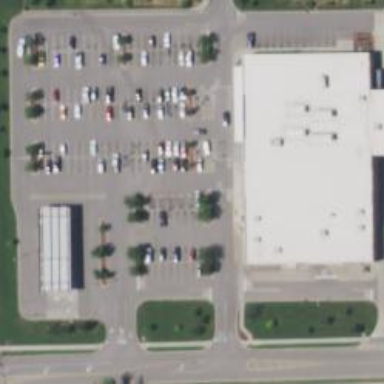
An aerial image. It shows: Parking space.